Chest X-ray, AP view. Patient: 67 years old, sex M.
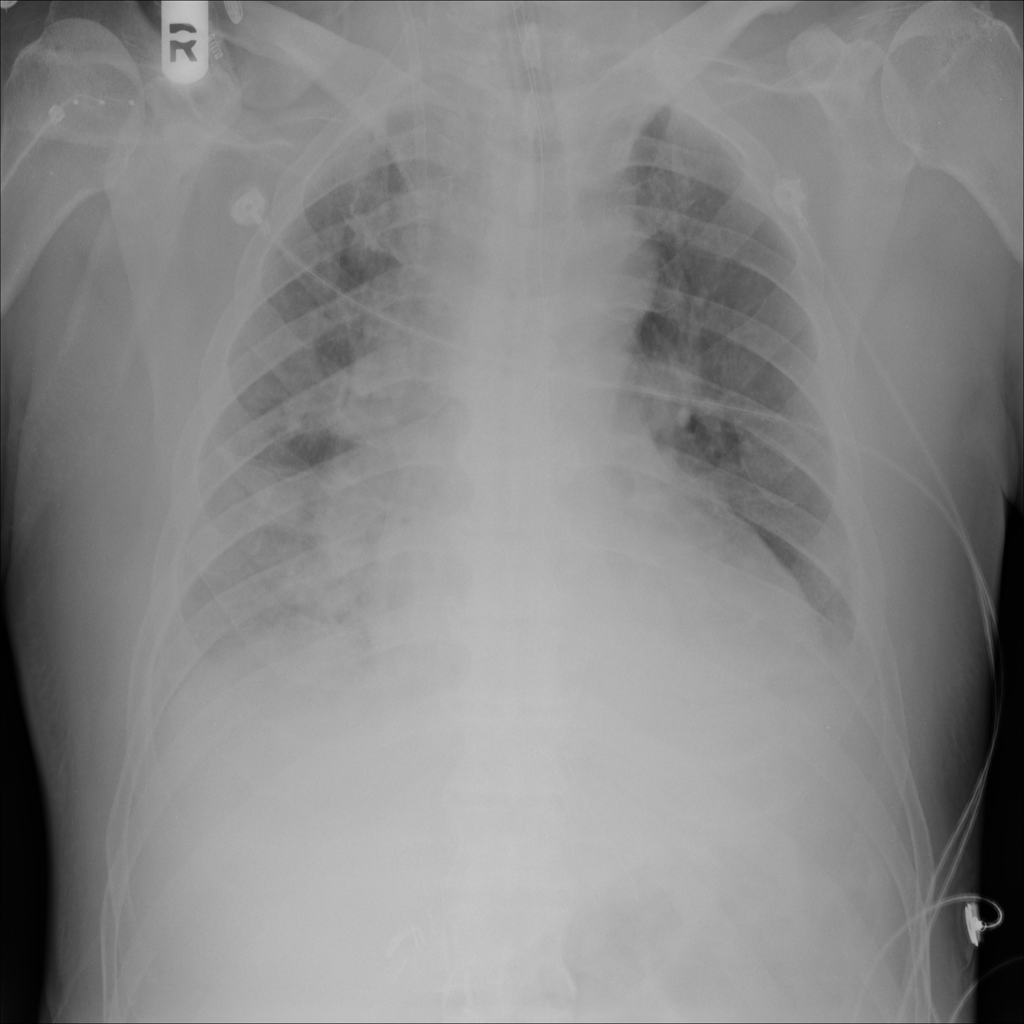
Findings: Atelectasis